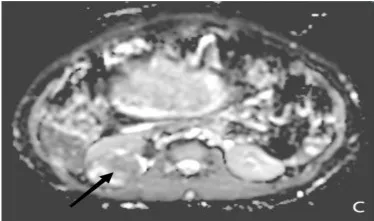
(E) TFE3 (Xp11.2) gene breakage detection probe revealing broken TFE3 (the ratio of break signals is 43%, exceeding the threshold of 10.
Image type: radiology (mri)